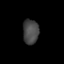
Tissue: prostate
Cell type: B cells
Senescence score: 0.6854
Nuclear area (px): 382
Mean DAPI intensity: 71.165